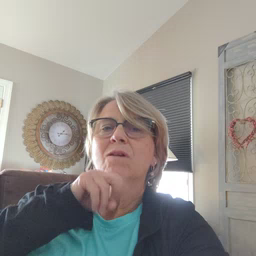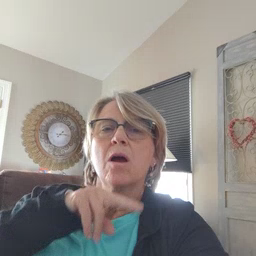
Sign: frog